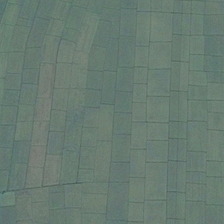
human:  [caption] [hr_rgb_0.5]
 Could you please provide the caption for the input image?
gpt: many pieces of farmlands are together .

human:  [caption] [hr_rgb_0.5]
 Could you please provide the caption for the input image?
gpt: many pieces of farmlands are together .

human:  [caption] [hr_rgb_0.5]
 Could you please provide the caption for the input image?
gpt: many pieces of farmlands are together .

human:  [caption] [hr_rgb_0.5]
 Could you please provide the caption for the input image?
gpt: many pieces of farmlands are together .

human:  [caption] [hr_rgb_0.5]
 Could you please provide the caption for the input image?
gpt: many pieces of farmlands are together .